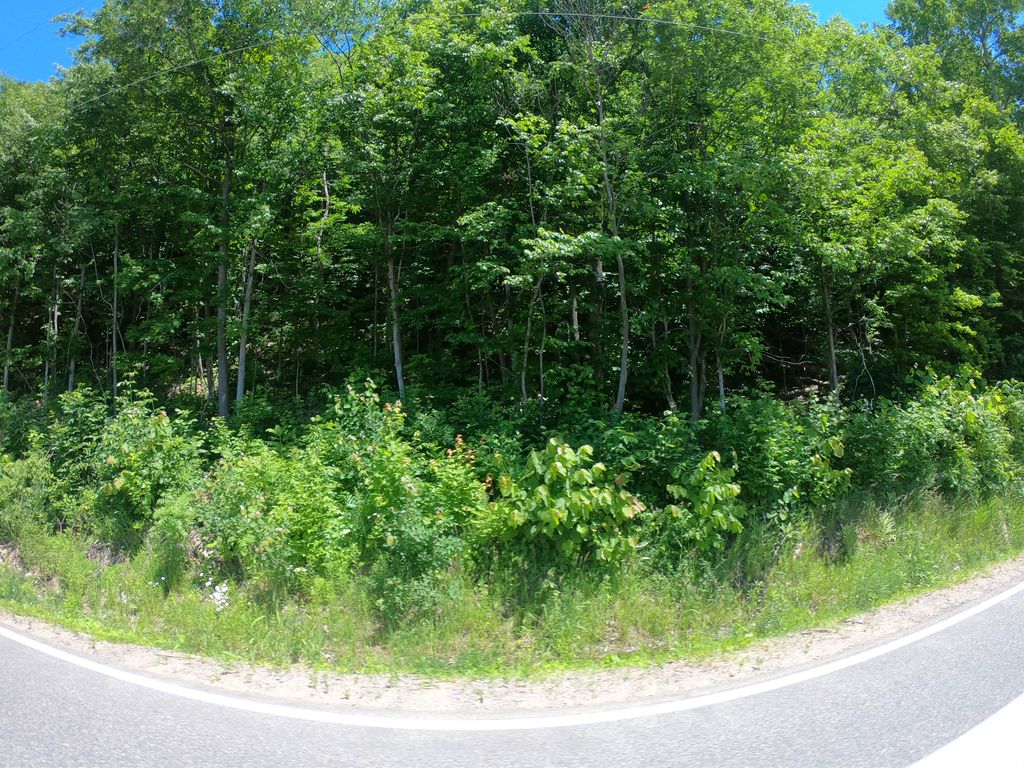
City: ottawa-gatineau